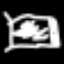
Label: bed